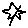
Label: star